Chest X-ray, PA view. Patient: 30 years old, sex M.
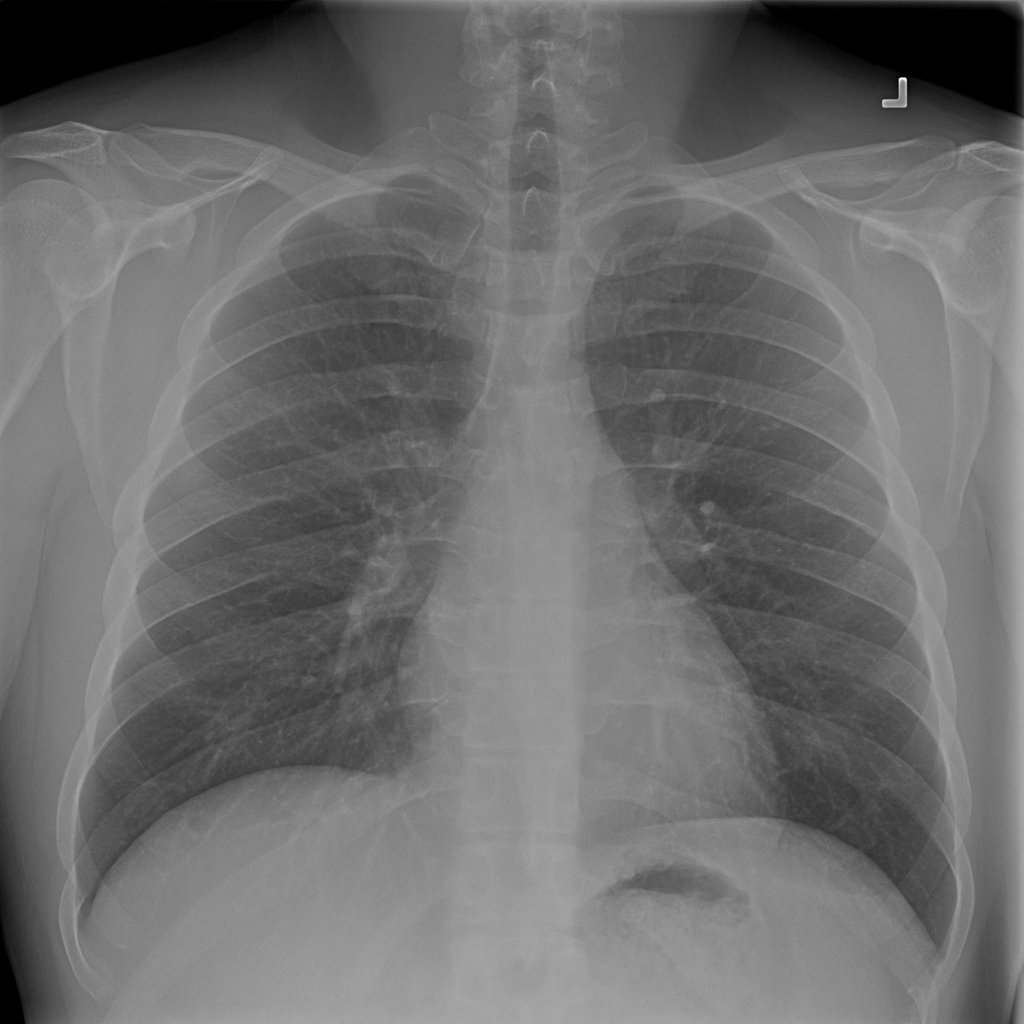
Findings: No Finding